Interaction volume radius: 10 \u00c5
Interaction volume height: 15 \u00c5
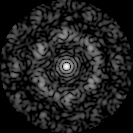
Disorder parameter: 0.6875